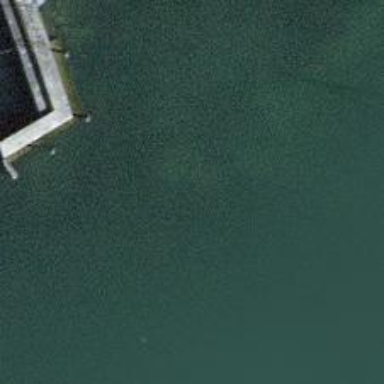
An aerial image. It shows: Man-made pier.